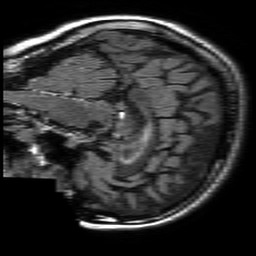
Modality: FLAIR
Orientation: sagittal
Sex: female
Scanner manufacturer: philips
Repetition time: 11 s
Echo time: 0.125 s